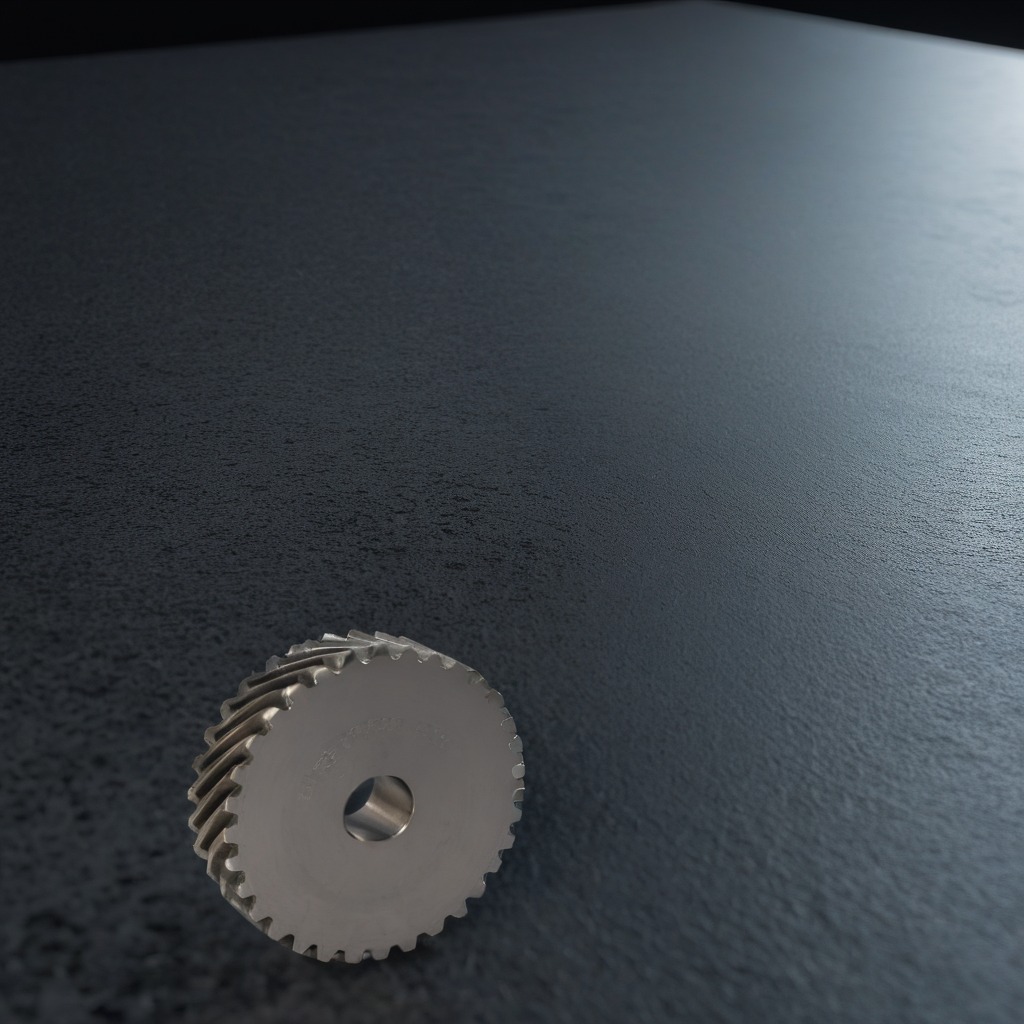
A steel gear with teeth is lying on the clean granite table inside a workshop at night.